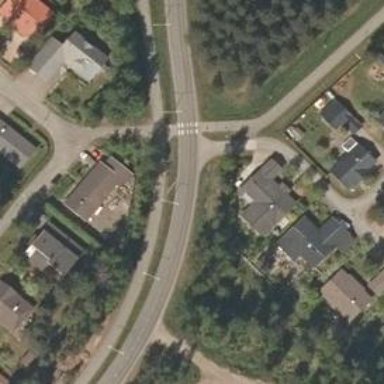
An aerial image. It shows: Asphalt cycleway.